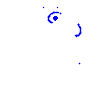
Particle: electron